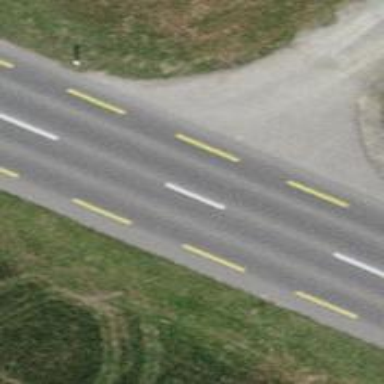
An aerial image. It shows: Primary highway with soft cycle lane made of asphalt.